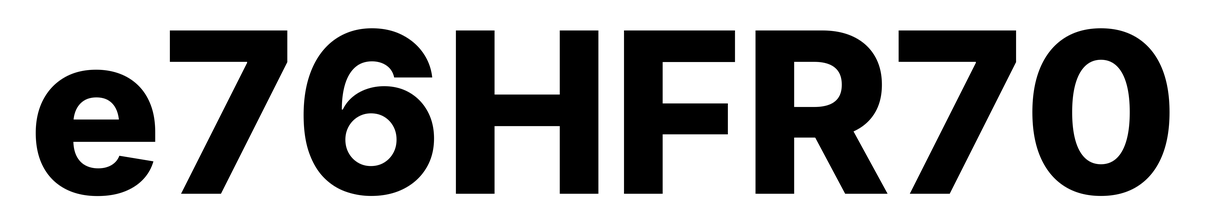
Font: Inter_ExtraBold